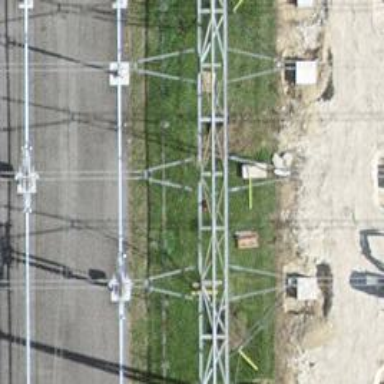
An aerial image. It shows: Insulator used in power equipment.